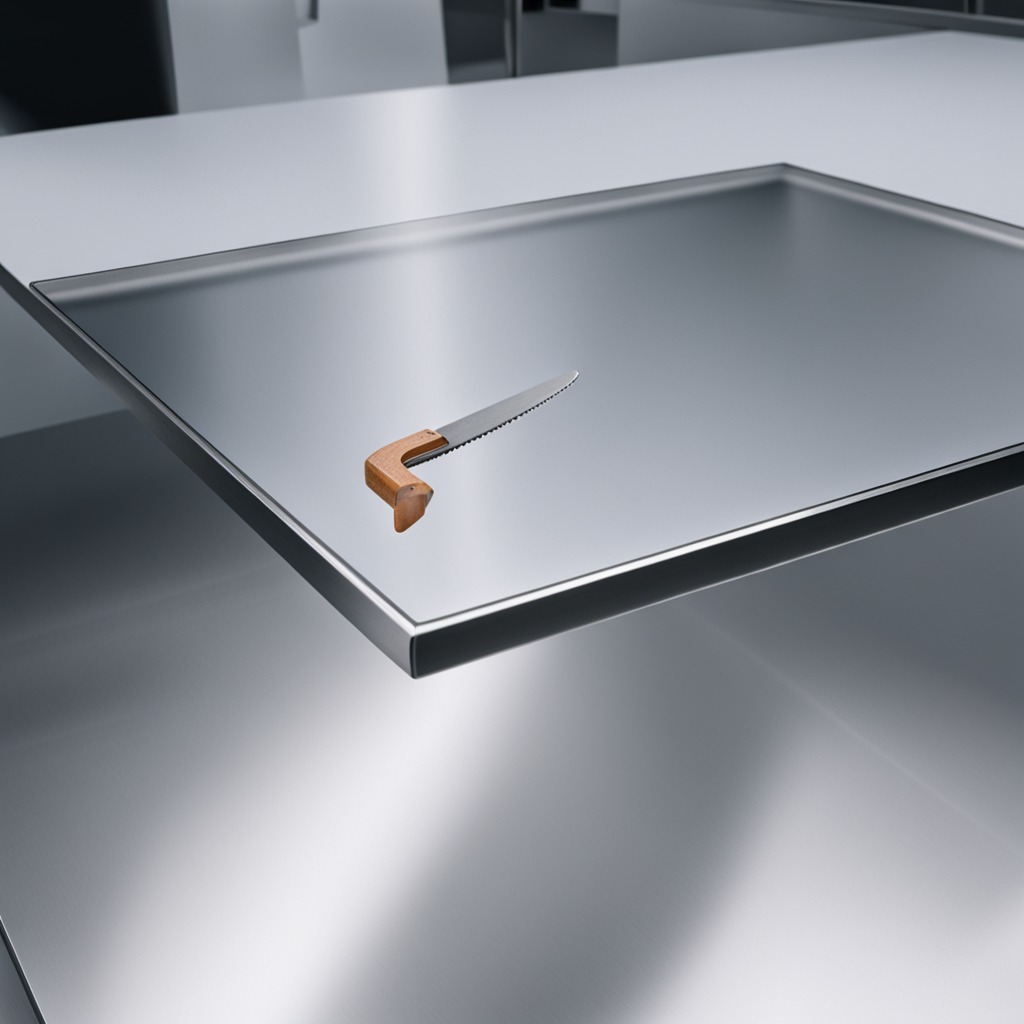
A metal saw is lying on the stainless steel table in a high-end prototyping lab.